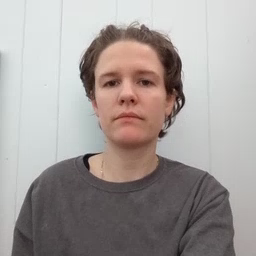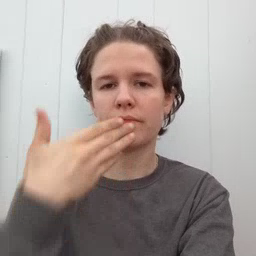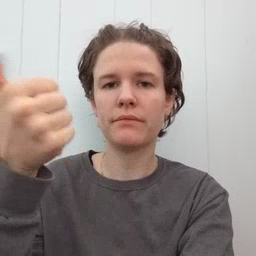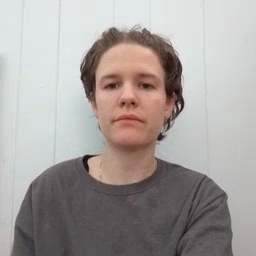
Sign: better